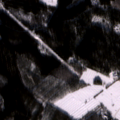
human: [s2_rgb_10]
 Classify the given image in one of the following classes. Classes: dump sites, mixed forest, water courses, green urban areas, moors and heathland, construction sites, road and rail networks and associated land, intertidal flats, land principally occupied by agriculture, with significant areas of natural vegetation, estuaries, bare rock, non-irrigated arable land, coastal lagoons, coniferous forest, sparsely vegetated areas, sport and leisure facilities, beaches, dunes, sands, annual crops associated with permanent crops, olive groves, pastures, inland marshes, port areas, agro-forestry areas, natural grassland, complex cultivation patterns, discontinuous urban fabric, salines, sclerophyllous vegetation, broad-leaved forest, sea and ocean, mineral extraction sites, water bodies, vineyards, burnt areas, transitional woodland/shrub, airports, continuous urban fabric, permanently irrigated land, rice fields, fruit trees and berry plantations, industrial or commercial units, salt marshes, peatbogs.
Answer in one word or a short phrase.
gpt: non-irrigated arable land, coniferous forest, mixed forest, transitional woodland/shrub